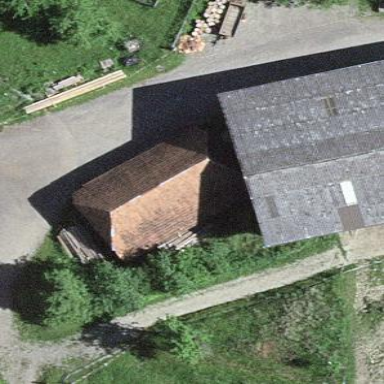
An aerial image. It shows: Barn.